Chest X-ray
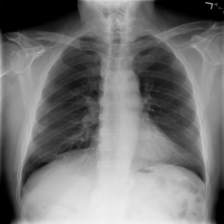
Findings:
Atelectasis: negative
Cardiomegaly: negative
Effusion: negative
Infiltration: negative
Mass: negative
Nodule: negative
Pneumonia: negative
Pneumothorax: negative
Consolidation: negative
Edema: negative
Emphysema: negative
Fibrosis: negative
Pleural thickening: negative
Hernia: negative